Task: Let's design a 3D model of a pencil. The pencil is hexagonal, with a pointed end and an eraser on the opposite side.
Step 168:
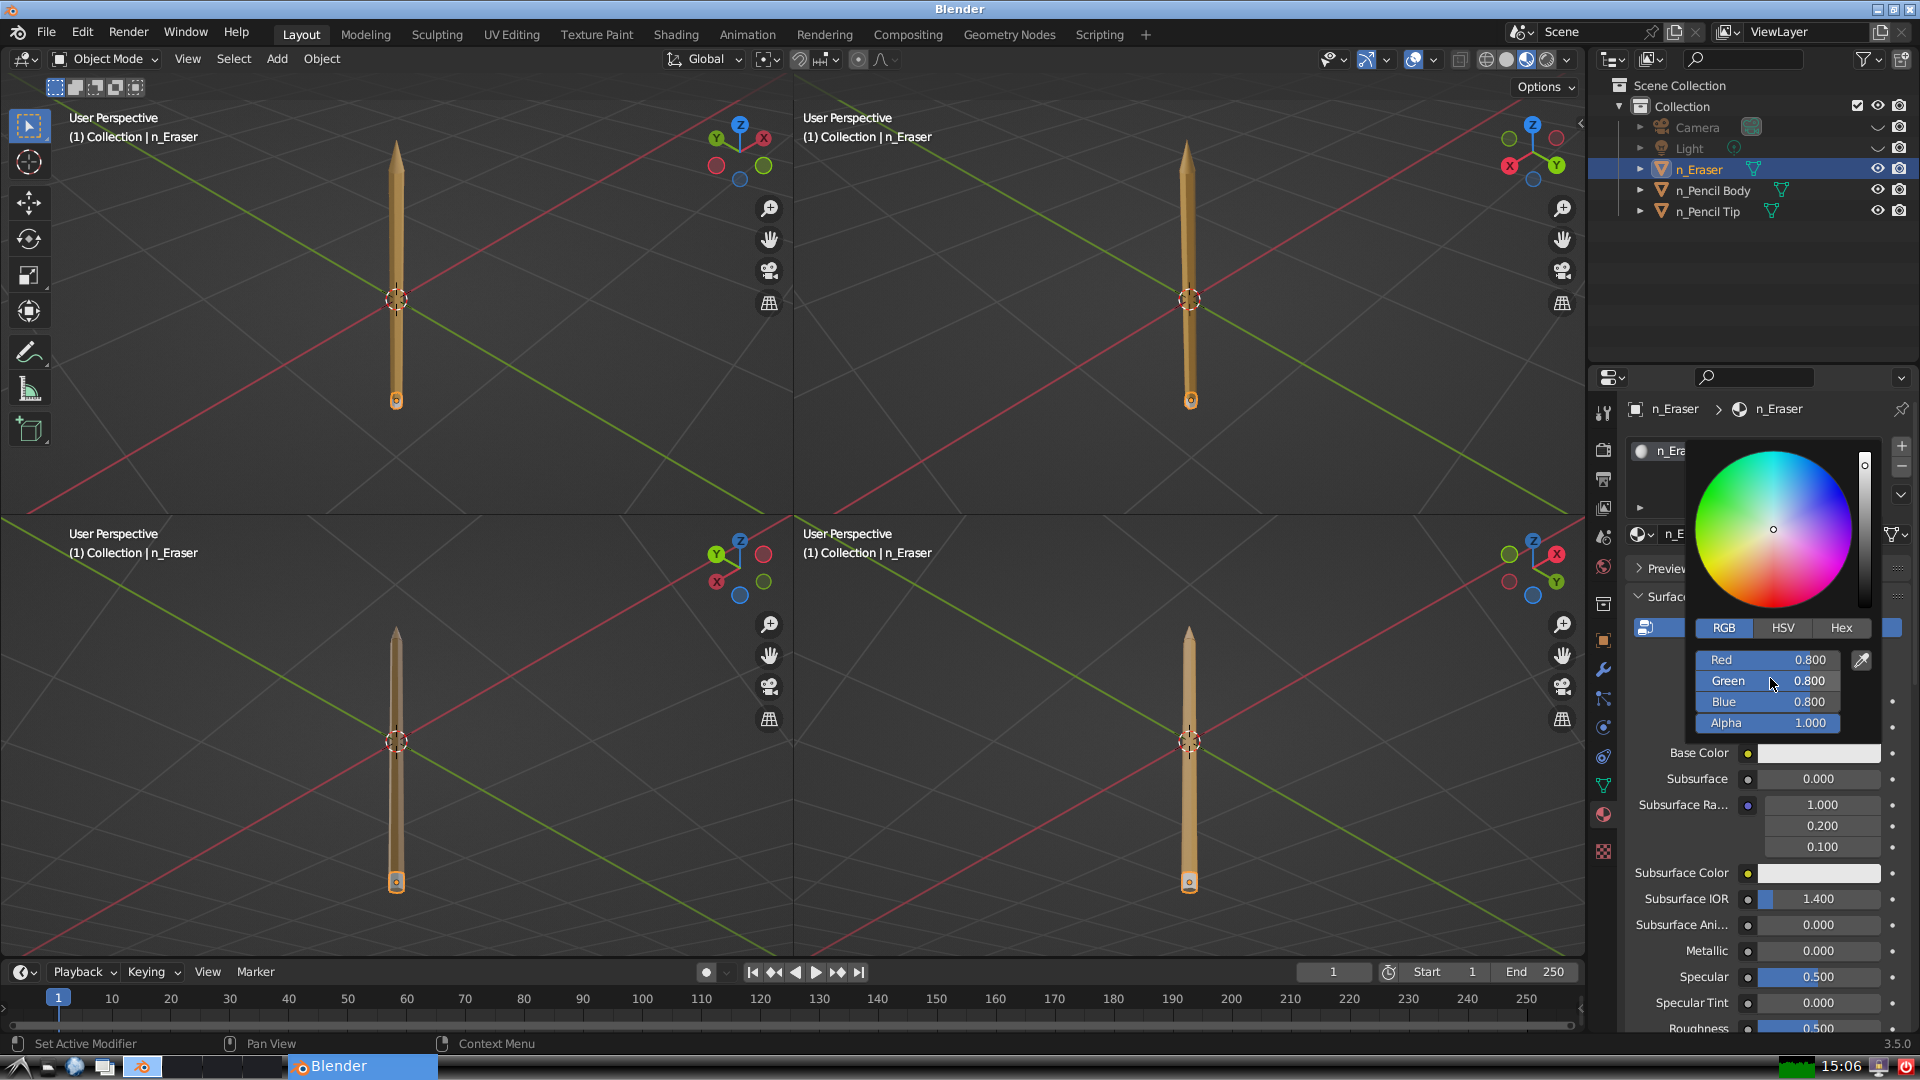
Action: click: no